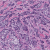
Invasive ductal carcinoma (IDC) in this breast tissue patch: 1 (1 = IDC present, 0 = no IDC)